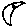
Label: moon